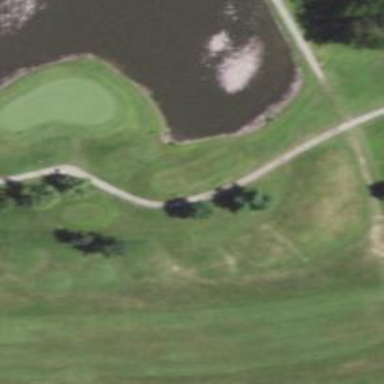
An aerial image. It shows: Golf tee.